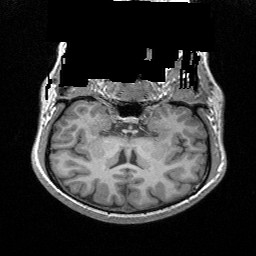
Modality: T1w
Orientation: sagittal